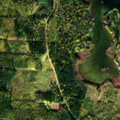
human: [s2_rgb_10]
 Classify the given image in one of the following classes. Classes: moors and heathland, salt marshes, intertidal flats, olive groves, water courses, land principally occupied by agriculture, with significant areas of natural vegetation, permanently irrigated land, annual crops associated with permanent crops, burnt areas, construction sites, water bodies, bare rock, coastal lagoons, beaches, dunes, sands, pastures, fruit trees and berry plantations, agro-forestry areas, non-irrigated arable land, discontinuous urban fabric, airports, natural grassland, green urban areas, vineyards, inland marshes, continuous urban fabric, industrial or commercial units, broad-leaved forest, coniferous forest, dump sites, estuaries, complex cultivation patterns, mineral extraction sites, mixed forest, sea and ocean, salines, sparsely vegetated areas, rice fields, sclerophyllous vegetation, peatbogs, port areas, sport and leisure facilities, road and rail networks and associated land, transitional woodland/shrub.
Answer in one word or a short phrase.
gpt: broad-leaved forest, mixed forest, transitional woodland/shrub, water bodies